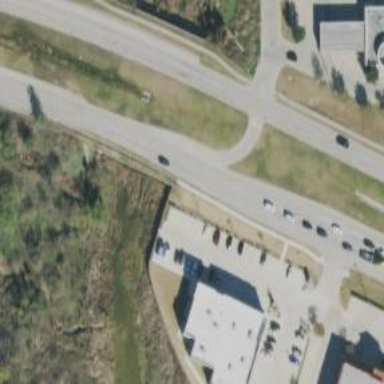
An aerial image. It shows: Secondary link road.